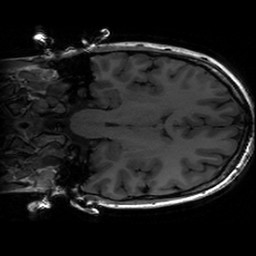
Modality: T1w
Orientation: coronal
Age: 23
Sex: female